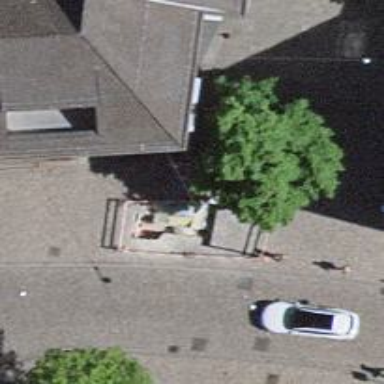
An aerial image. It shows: Post box is visible.